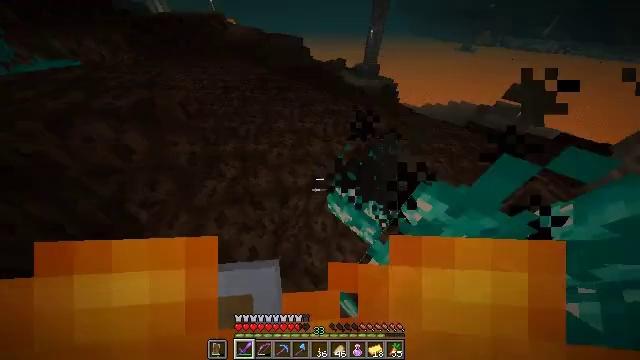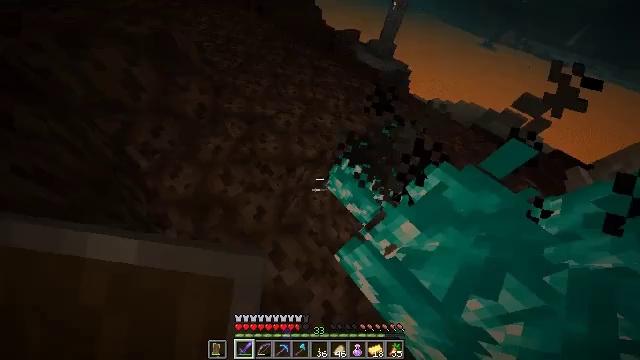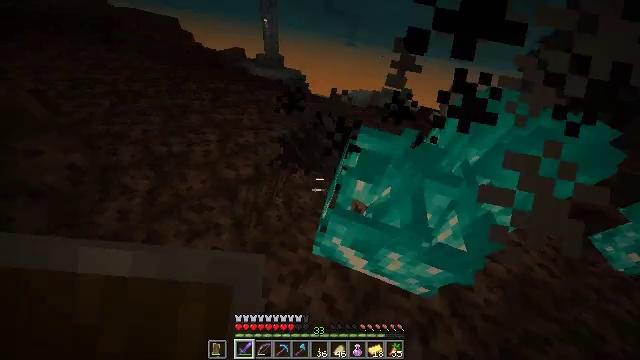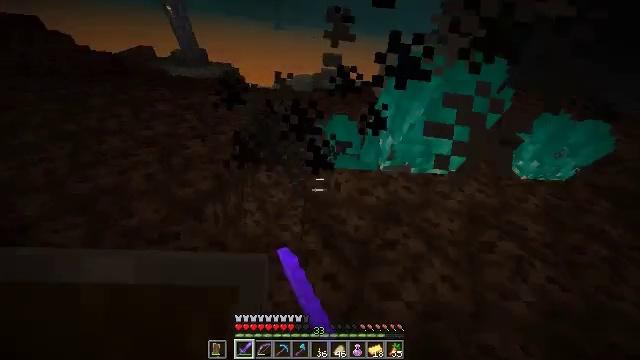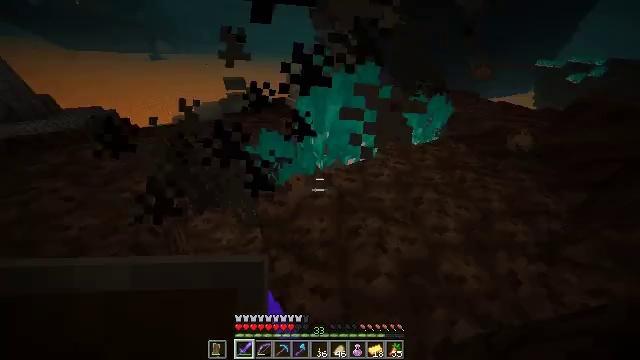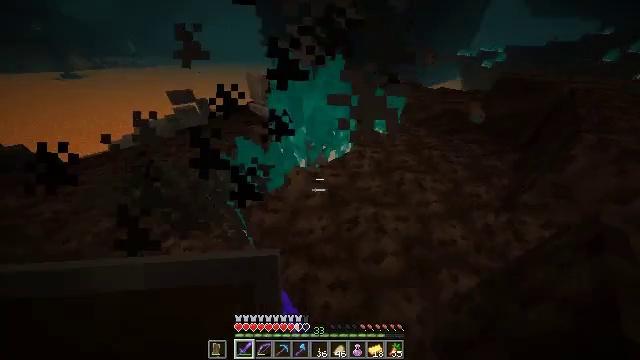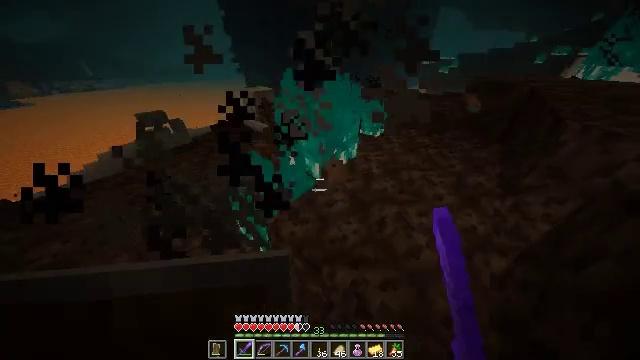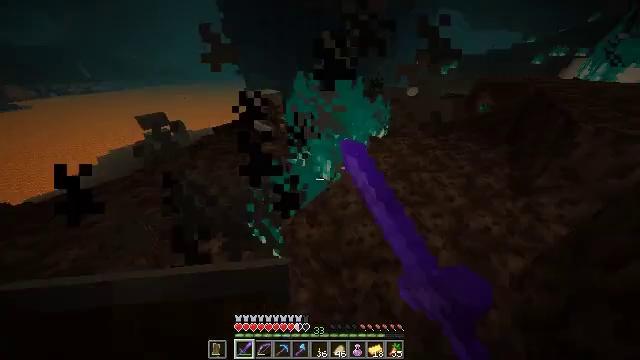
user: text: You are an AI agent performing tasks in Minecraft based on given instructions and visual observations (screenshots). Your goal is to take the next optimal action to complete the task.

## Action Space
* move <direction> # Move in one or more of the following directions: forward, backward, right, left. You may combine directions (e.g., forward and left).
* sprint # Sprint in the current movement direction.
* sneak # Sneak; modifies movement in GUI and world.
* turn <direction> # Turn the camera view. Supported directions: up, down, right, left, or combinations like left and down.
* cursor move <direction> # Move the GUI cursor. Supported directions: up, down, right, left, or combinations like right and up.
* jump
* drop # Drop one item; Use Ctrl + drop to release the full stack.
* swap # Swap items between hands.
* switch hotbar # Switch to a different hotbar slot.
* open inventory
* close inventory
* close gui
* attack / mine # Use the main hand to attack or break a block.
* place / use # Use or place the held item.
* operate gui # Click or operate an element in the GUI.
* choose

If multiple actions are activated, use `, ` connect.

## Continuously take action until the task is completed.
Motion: motion action
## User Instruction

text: Break the block holding the soul fire.
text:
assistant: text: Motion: move back, turn right and down, attack / mine
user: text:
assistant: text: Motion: move back, turn right and up, attack / mine
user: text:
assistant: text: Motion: move back and move left, turn right and down, attack / mine
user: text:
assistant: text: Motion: move left, turn right and up, attack / mine
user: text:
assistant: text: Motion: move left, turn right and up, attack / mine
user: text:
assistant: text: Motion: move left, turn right and up, attack / mine
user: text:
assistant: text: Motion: move left, attack / mine
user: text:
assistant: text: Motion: attack / mine